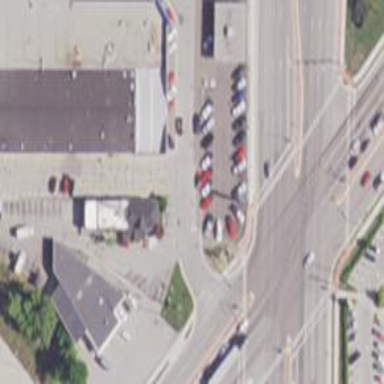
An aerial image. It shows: Car shop building.